Field crop: maize
Growth stage: 2
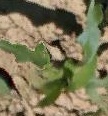
Species: maize